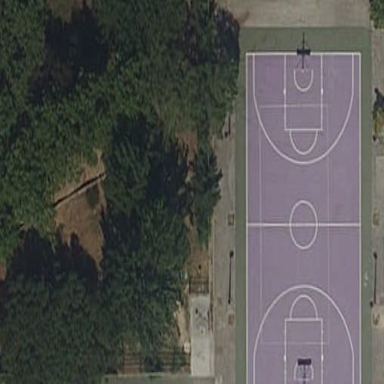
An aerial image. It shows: Basketball court on leisure land pitch.